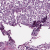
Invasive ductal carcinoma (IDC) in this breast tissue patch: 1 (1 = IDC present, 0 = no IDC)